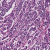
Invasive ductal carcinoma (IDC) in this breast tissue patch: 1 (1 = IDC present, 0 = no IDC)